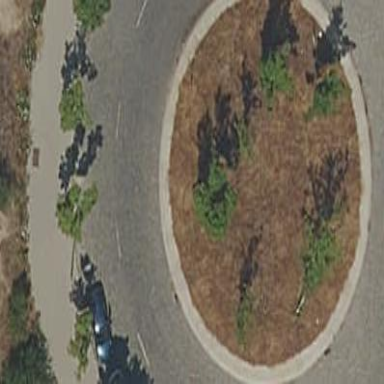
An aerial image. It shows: Unclassified road leading to roundabout junction.